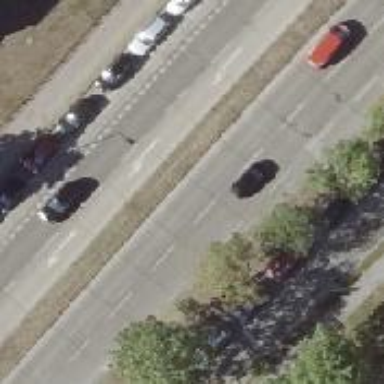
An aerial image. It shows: Secondary road with concrete surface and lane markings.